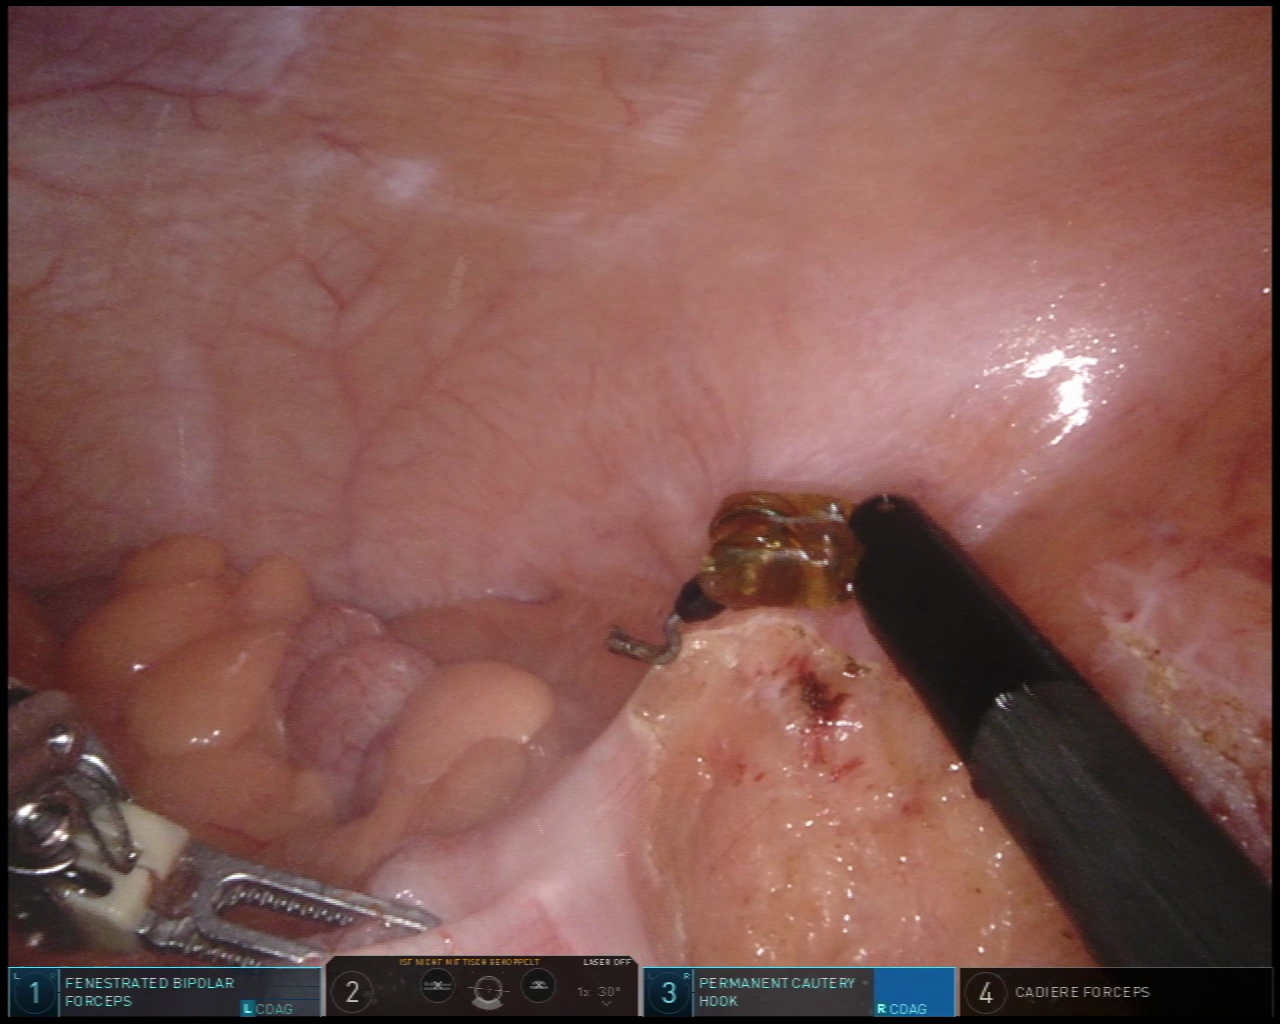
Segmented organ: abdominal_wall
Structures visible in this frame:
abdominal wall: yes
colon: yes
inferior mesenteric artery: no
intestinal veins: no
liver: no
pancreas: no
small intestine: no
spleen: no
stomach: no
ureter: no
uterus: no
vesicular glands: no